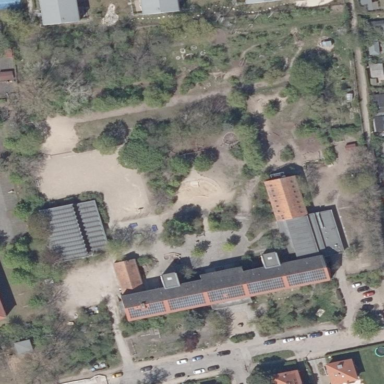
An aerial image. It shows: School.